Question: I have been trying to send a simple push notification from one device to the other using parse and I am with no luck.
Lets say I have a twitter clone that has follow/unfollow feature, if for instance User-A begins to follow User-A all I am trying to do is notify User-A that he is now being followed by User-B
This is the simple code that I am running
'''
ParseQuery query = ParseInstallation.getQuery();
query.whereEqualTo("userId", "0VZF1l5qyA");
// Notification for Android users
ParsePush androidPush = new ParsePush();
androidPush.setMessage("Your suitcase has been filled with tiny robots!");
androidPush.setQuery(query);
androidPush.sendInBackground();
'''
Just to even make sure that it works, I hard coded the value in but still nothing is being sent. And it also not like the user that I am trying to target is not on the server.
This how my installation table looks

I think something as simple as this should just work. Or maybe I missing how push notifications work.
By the way I am able to send push notifications from the Parse web app.
FYI - I have read the entire section of <URL> and still not getting it to work.
Addendum: I have this block of code in my main activity and modified my manifest to look like <URL>
'''
// Associate the device with a user
ParseInstallation installation = ParseInstallation.getCurrentInstallation();
installation.put("user",ParseUser.getCurrentUser());
installation.put("userId",ParseUser.getCurrentUser().getObjectId());
installation.saveInBackground();
'''
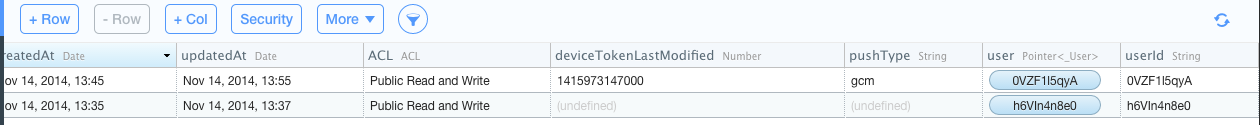
Answer: By default clients are not allowed to push notification. You do the following else your app wont work!!